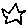
Label: star